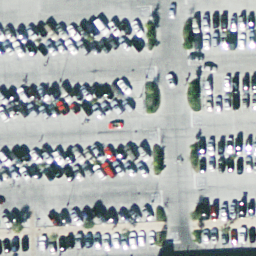
Label: parking lot